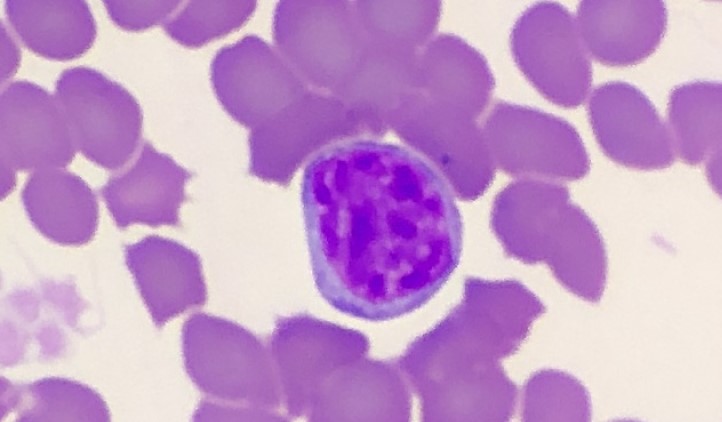
White blood cell type: Lymphocyte